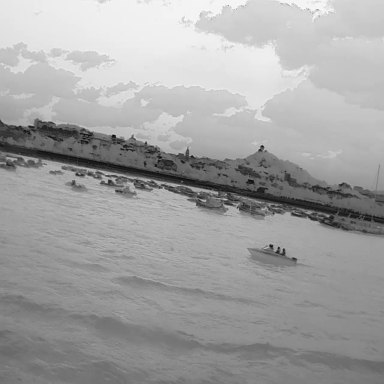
There is a canoe in the infrared image.